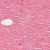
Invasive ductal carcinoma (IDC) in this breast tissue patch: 0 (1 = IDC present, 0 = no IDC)